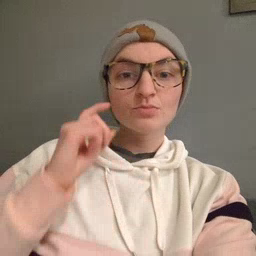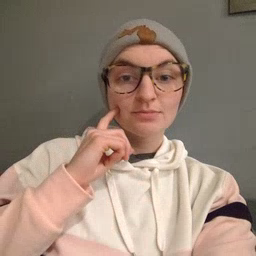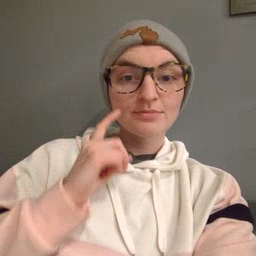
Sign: cheek